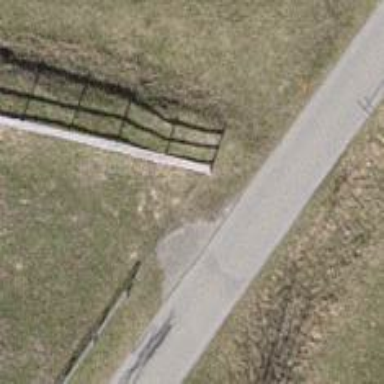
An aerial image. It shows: Gate.